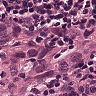
Metastatic tissue present: yes